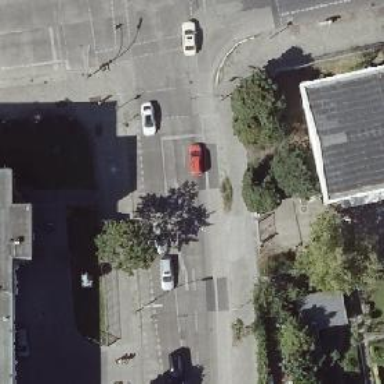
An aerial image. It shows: Road with traffic signals.